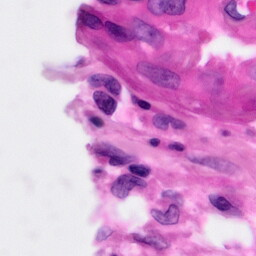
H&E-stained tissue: Pancreatic